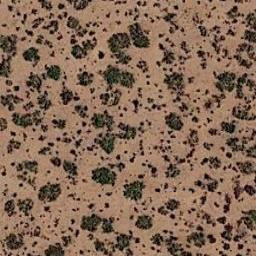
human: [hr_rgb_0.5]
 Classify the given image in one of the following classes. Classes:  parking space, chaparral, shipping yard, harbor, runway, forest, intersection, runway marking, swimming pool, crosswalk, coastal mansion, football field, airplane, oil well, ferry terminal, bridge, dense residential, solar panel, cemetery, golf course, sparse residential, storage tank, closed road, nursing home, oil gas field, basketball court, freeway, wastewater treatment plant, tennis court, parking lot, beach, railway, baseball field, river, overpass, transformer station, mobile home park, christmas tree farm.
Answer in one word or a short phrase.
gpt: chaparral